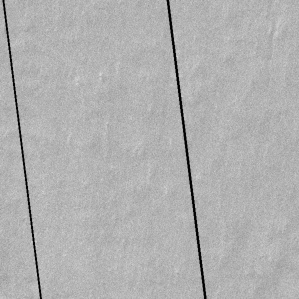
Label: frost